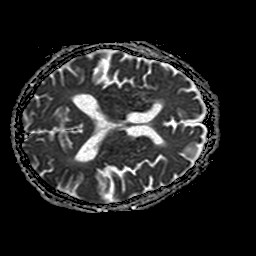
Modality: ADC
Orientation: axial
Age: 85
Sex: female
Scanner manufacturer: philips
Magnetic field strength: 1.5 T
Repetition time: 3.641 s
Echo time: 0.09255 s